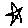
Label: star